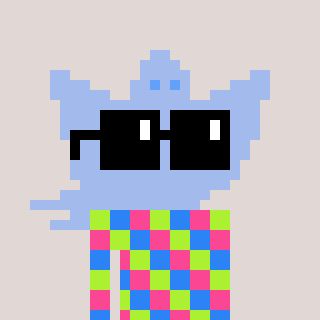
a pixel art character with square black sunglasses, a ghost-B-shaped head and a foggrey-colored body on a warm background